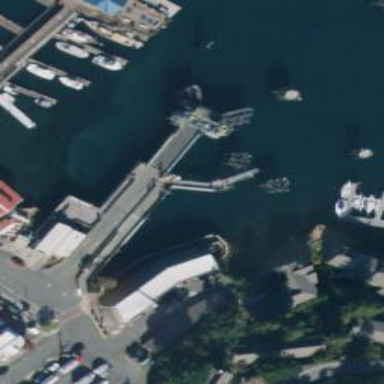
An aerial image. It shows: Man-made pier.